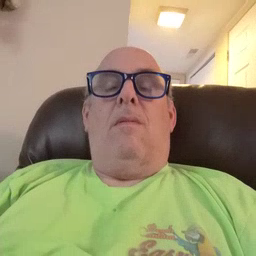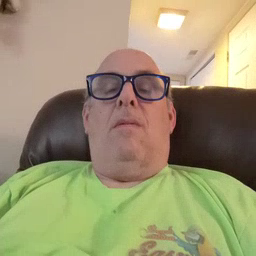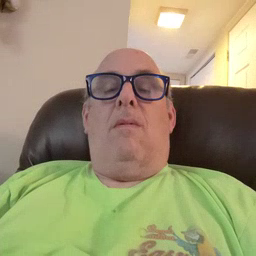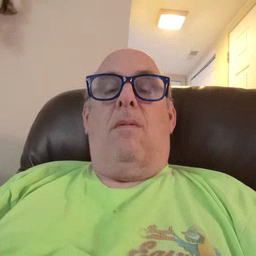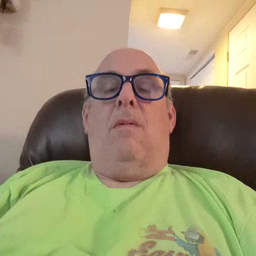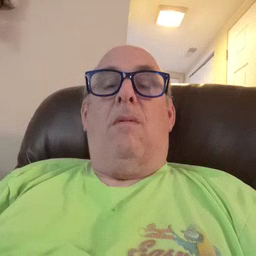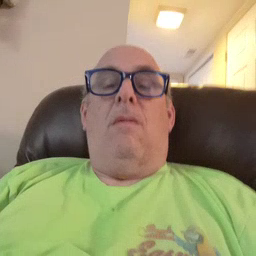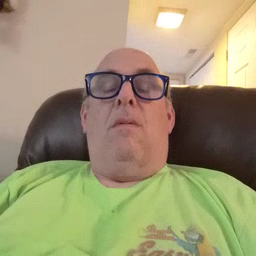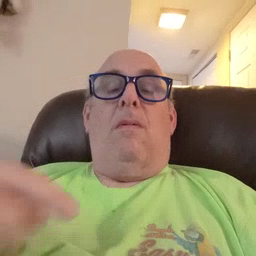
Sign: shirt